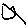
Label: line